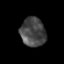
Tissue: prostate
Cell type: T cells
Senescence score: 0.3308
Nuclear area (px): 711
Mean DAPI intensity: 72.053